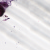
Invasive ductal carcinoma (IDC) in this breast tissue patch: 1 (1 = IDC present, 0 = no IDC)